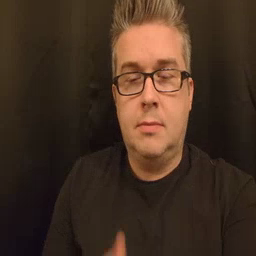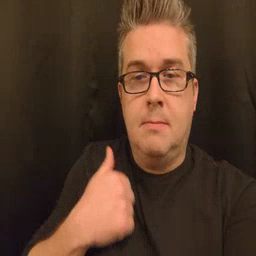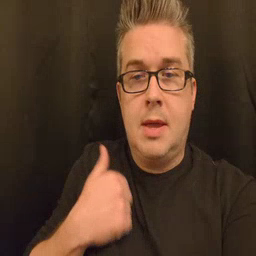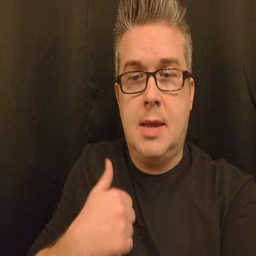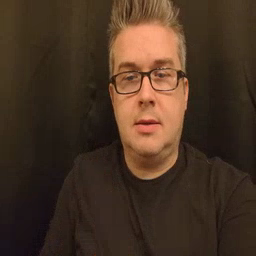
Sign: bath